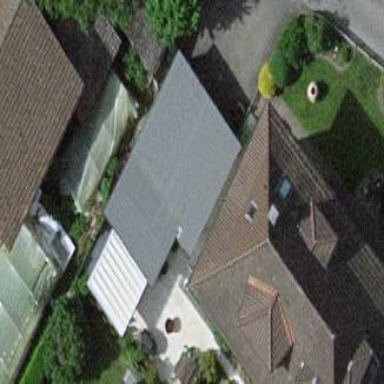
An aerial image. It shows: Group of garages.